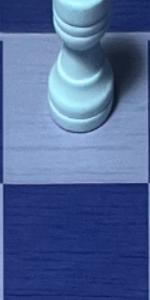
Label: Empty